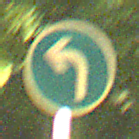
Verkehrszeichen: VorgeschriebeneFahrtrichtungLinks
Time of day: SunriseSunset
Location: Outdoor (Nature)
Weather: PartlyCloudy
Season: NotSpecified
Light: Natural